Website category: jobs
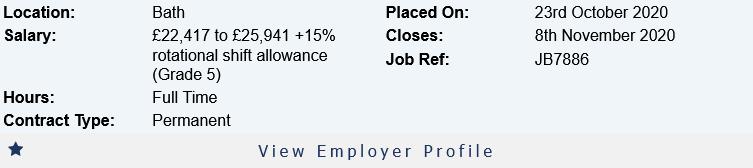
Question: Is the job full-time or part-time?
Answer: Full Time

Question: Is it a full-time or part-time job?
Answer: Full Time

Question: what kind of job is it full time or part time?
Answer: Full Time

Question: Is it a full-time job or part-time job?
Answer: Full Time

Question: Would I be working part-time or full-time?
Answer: Full Time

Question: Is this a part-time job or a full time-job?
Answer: Full Time

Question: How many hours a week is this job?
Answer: Full Time

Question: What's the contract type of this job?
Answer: Permanent

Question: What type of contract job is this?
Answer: Permanent

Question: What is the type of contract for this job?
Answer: Permanent

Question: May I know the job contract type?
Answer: Permanent

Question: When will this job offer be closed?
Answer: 8th November 2020

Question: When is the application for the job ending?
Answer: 8th November 2020

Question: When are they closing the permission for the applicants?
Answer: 8th November 2020

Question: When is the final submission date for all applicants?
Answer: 8th November 2020

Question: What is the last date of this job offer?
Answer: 8th November 2020

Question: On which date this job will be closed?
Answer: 8th November 2020

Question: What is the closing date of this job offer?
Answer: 8th November 2020

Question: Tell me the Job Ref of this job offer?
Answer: JB7886

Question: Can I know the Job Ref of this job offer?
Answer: JB7886

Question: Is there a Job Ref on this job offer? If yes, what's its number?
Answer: JB7886

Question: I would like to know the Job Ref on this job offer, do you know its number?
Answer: JB7886

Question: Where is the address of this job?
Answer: Bath

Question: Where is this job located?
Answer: Bath

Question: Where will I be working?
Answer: Bath

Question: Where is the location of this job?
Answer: Bath

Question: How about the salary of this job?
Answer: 22,417 to 25,941 +15% rotational shift allowance (Grade 5)

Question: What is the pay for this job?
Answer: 22,417 to 25,941 +15% rotational shift allowance (Grade 5)

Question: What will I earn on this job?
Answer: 22,417 to 25,941 +15% rotational shift allowance (Grade 5)

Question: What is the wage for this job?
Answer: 22,417 to 25,941 +15% rotational shift allowance (Grade 5)

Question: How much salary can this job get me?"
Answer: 22,417 to 25,941 +15% rotational shift allowance (Grade 5)

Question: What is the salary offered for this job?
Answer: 22,417 to 25,941 +15% rotational shift allowance (Grade 5)

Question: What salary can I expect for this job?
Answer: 22,417 to 25,941 +15% rotational shift allowance (Grade 5)

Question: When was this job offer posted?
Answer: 23rd October 2020

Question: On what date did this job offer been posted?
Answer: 23rd October 2020